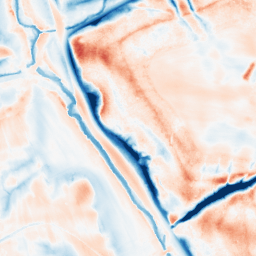
Category: trend_removal
Decomposition family: local_polynomial
Decomposition parameters: window_size: 31
degree: 1
Upsampling method: cubic_catmull_rom
Upsampling parameters: scale: 2
Upsampling scale: 2